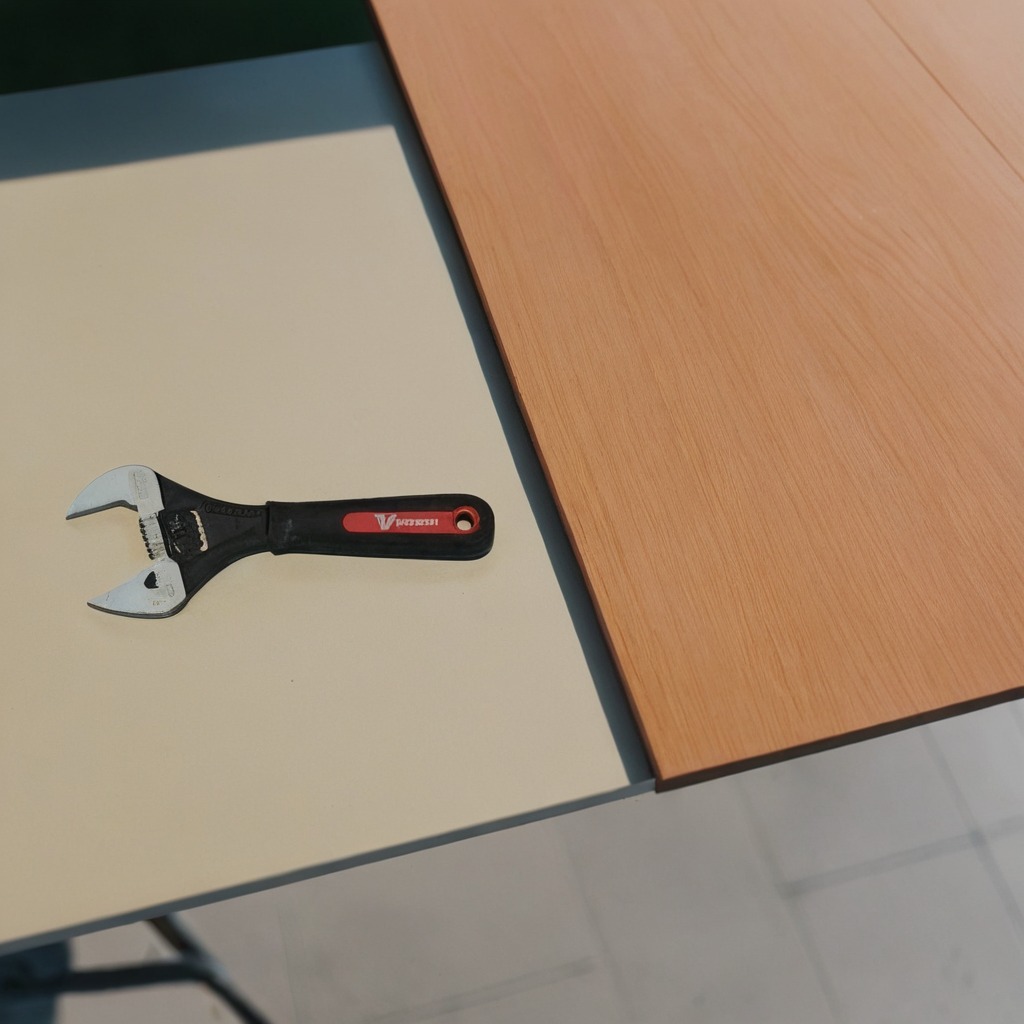
An wrench lying on the textured surface of a utility table.